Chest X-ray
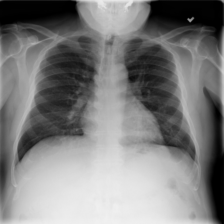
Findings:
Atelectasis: negative
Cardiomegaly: negative
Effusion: negative
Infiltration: negative
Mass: negative
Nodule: negative
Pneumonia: negative
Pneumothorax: negative
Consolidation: negative
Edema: negative
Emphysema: negative
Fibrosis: negative
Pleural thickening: negative
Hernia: negative